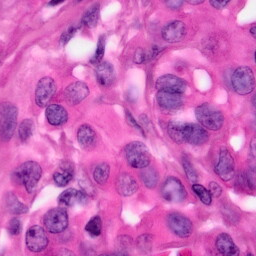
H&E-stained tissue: Pancreatic